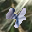
Label: 4